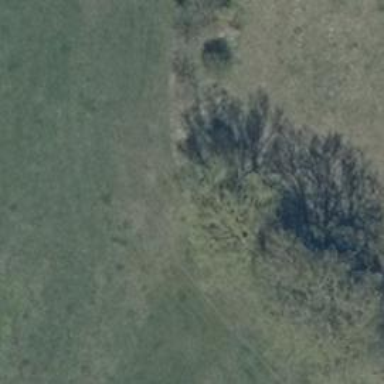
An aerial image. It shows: Row of trees in natural setting.